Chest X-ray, PA view. Patient: 35 years old, sex M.
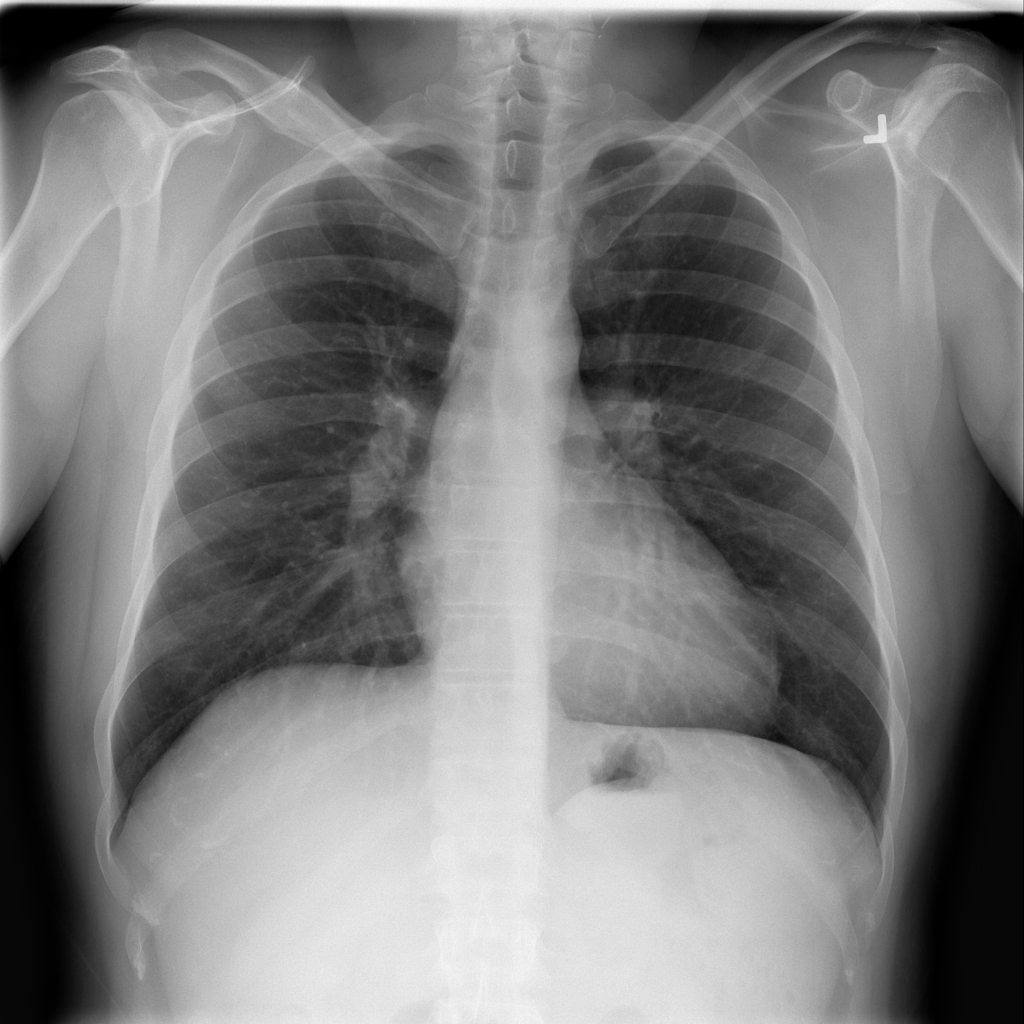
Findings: No Finding